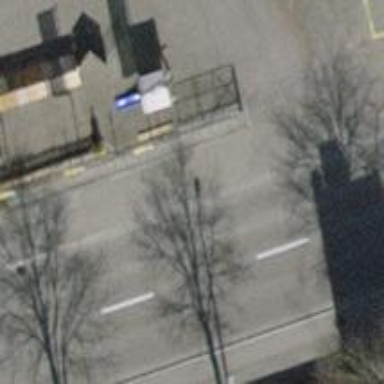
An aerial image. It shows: Fence.